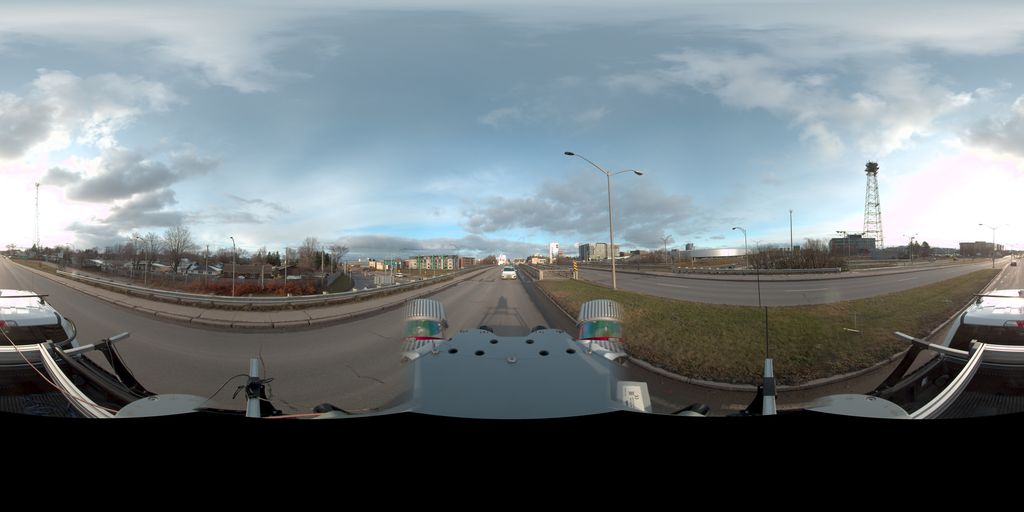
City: quebec_city